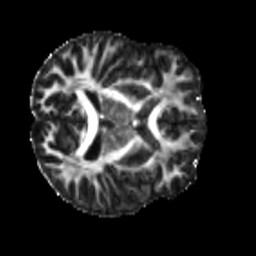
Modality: FA
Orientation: axial
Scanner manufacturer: siemens
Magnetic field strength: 3 T
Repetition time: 4 s
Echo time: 0.0594 s